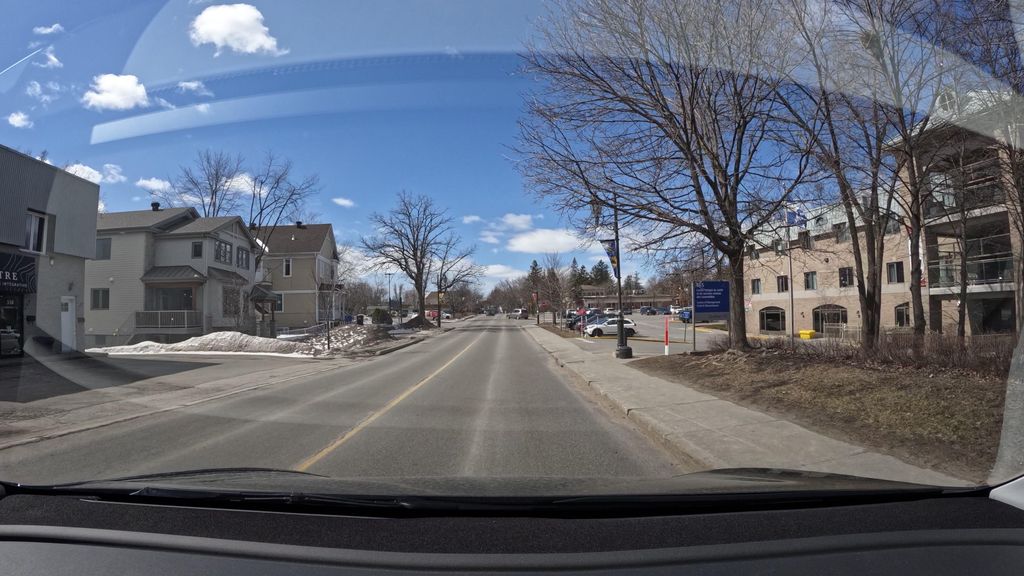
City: montreal